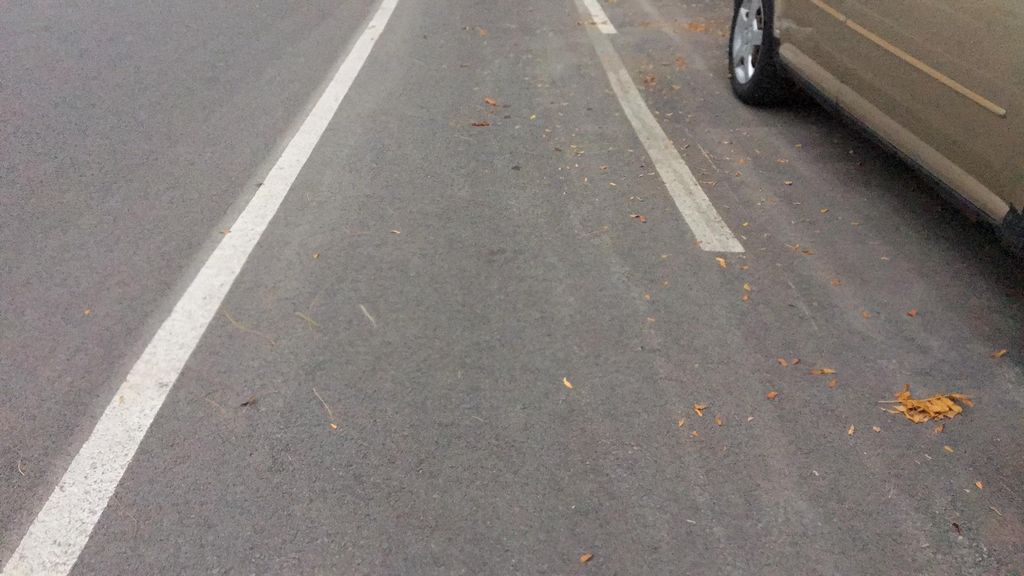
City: montreal